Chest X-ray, AP view. Patient: 9 years old, sex M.
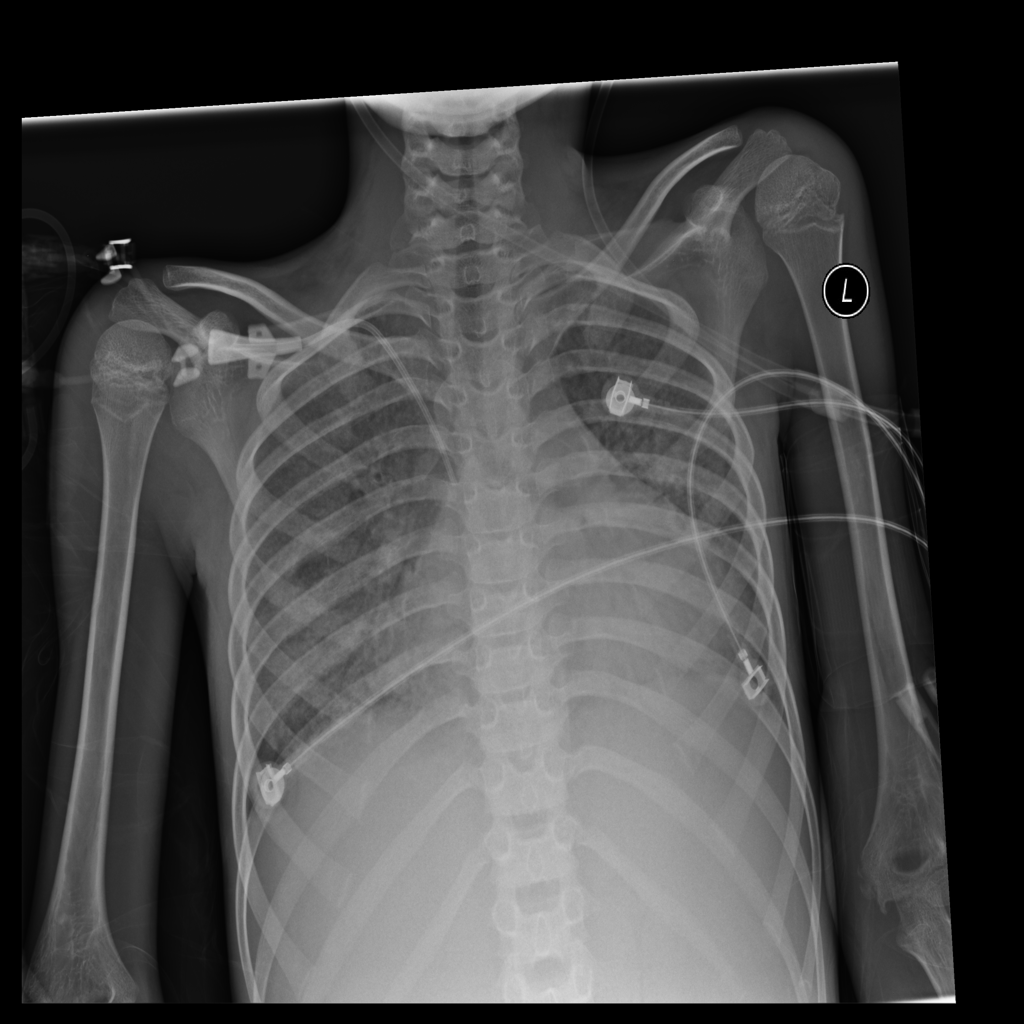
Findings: Infiltration